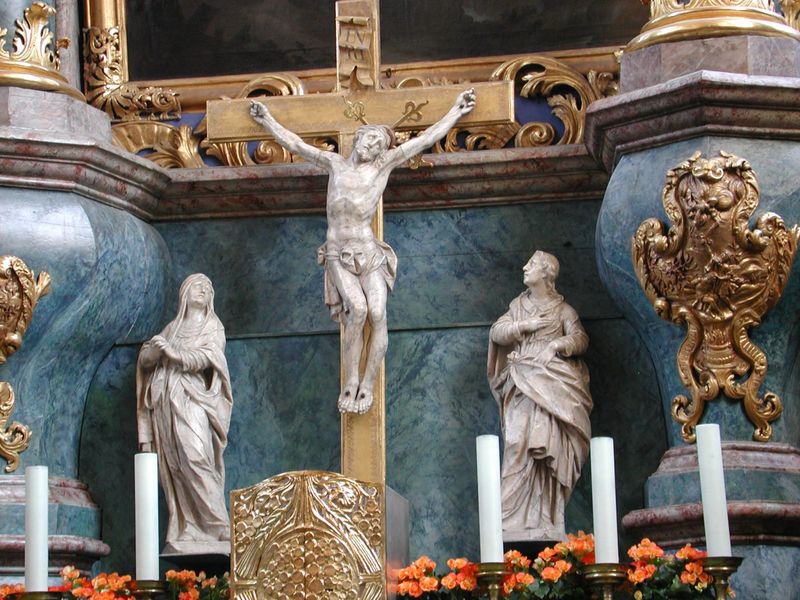
Titel: Hochaltar
Standort: Bad Schussenried, St. Magnus und Maria (EU - D - BW)
Schlagwörter: blau, gruppe, weiß, ausschnitt, blumen, braun, holz, marmor, orange, schmuck, säulen, rot, ornament, barock, johannes, rahmen, stein, tod, trauer, kirche, gold, rokoko, skulptur, italien, detail, inschrift, ornamente, verzierung, kerzen, nägel, kreuz, altar, hochaltar, intarsien, statuen, christus, jesus, kreuzigung, ostern, christlich, schmerz, florenz, chor, kruzifix, heiliger, heilig, maria, gekreuzigt, beweinung, christen, verzierungen, christentum, erlösung, josef, tabernakel, italienisch, kreuznimbus, figurengruppe, pietà, inri, kartuschen, petel, leidend, kreuzigungsszene, viernageltypus, 1650, frontchor, kreuzigung stern